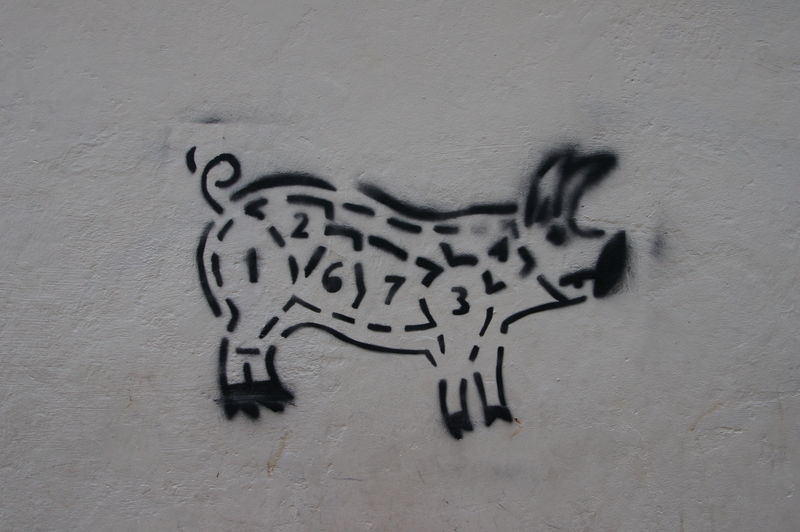
Titel: Pig
Standort: Venezia
Schlagwörter: weiß, schwarz, skizze, tier, malerei, wand, augen, drei, ohren, rosa, beine, hufe, schwanz, zwei, modern, tag, linien, schlacht, essen, einfach, zahlen, ziffern, wandmalerei, pfoten, bauch, schenkel, striche, fleisch, schinken, metzger, metzgerei, schlachten, schwein, schnitzel, stücke, malen, schnauze, zerlegen, nummern, keule, eins, klauen, rüssel, teile, sau, zerlegung, bereiche, ringel, schwänzchen, schwazr, graffiti, orgen, ringelschwanz, grafitti, streetart, 3, 6, a, 4, 2, 5, 7, 1, rwand, gesprayt, grafity, fleischstücke, pig, sprühdose, schitzel, tagg, fleischteile, grafitte